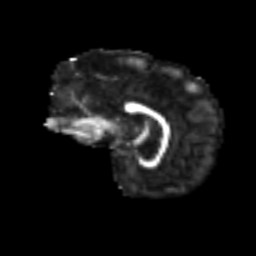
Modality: FA
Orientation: sagittal
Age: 40
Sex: female
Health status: ill
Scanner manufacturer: siemens
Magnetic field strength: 3 T
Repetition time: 8.7 s
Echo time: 0.11 s